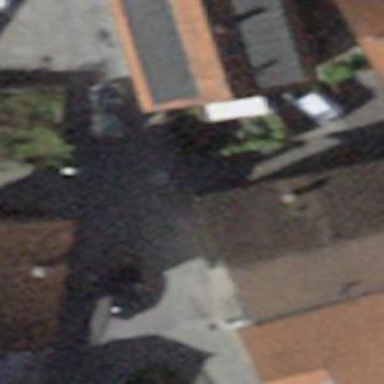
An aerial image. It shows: Smooth asphalt road in residential area.